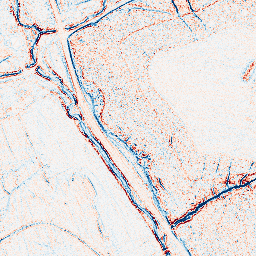
Category: edge_preserving
Decomposition family: bilateral
Decomposition parameters: d: 5
sigma_color: 25
sigma_space: 100
Upsampling method: lanczos
Upsampling parameters: scale: 8
Upsampling scale: 8